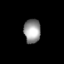
Tissue: skin
Cell type: Fibroblasts
Senescence score: 0.6917
Nuclear area (px): 390
Mean DAPI intensity: 152.451